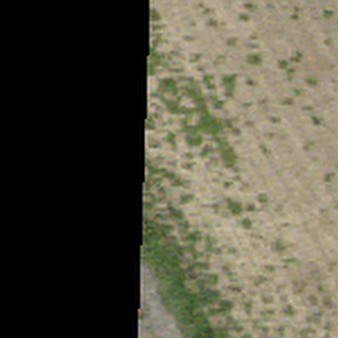
Label: other